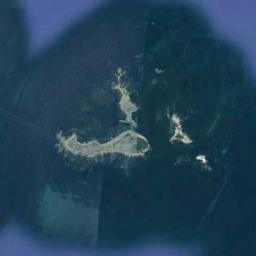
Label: island